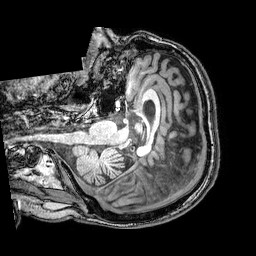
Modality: T1w
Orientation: axial
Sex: male
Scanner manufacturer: philips
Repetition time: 0.008149 s
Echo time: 0.00374 s